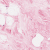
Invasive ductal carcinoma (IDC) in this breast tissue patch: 0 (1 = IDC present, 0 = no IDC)